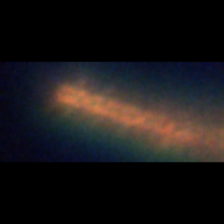
Taxon: Chaetoceros
Group: Diatoms